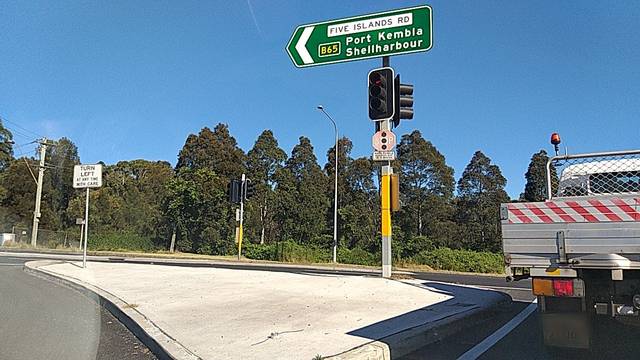
Region: Australia
Coordinates: -34.473, 150.887